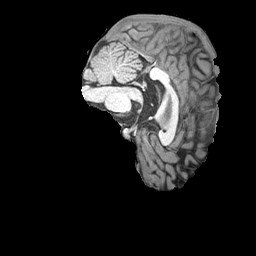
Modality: T1w
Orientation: sagittal
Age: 21
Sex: male
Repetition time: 2.3 s
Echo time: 0.0226 s